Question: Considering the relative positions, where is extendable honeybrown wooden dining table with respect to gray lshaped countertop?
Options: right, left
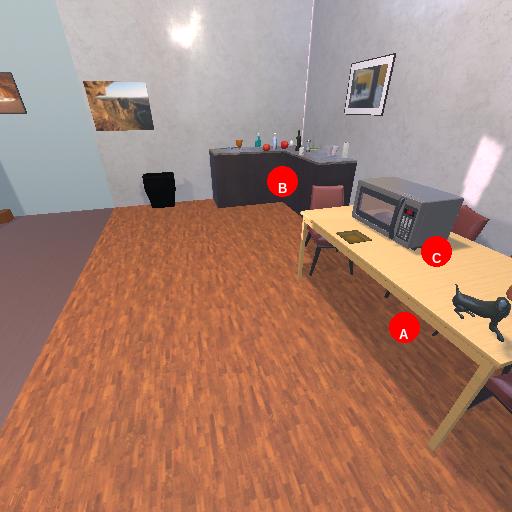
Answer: right